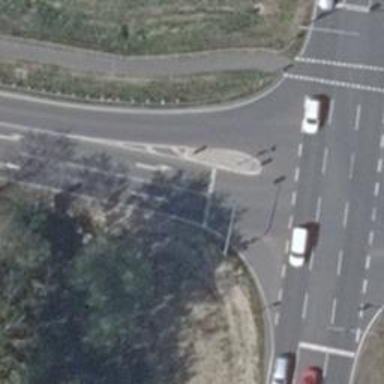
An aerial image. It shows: Road with traffic signals.